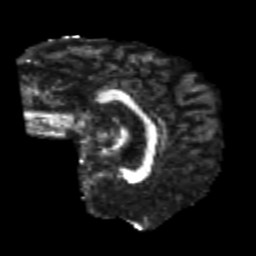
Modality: FA
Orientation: sagittal
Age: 26
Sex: male
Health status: healthy
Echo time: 0.074 s